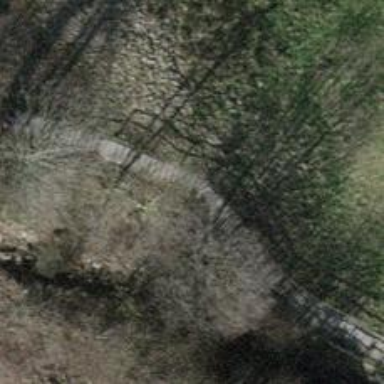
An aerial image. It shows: Steps made of paving stones.